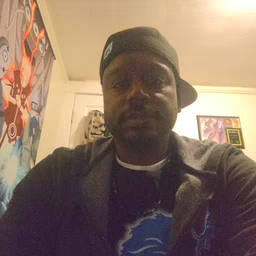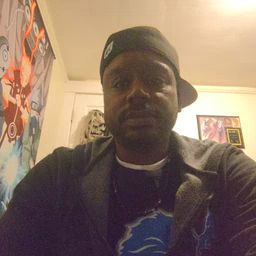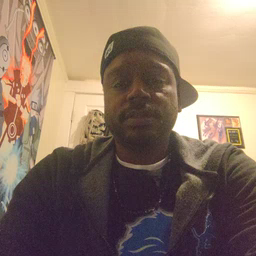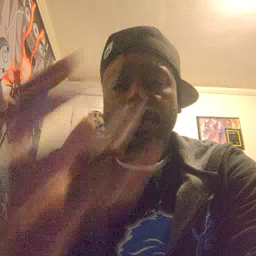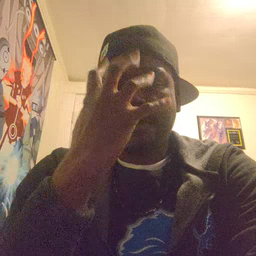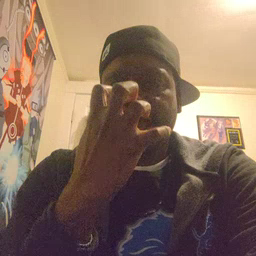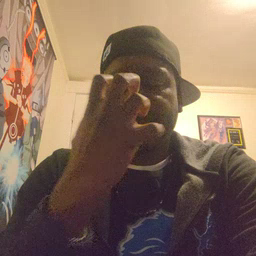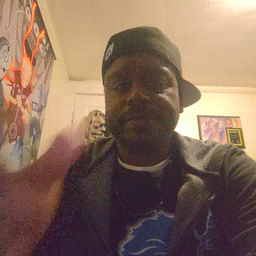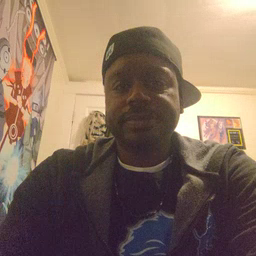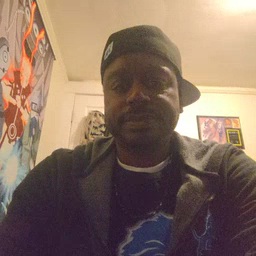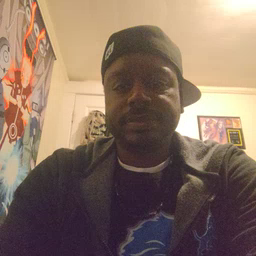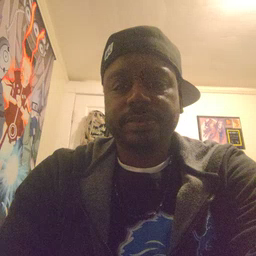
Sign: mad